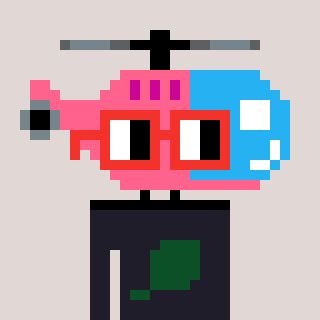
a pixel art character with square red glasses, a helicopter-shaped head and a grayscale-colored body on a warm background